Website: macys
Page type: customer-info-address
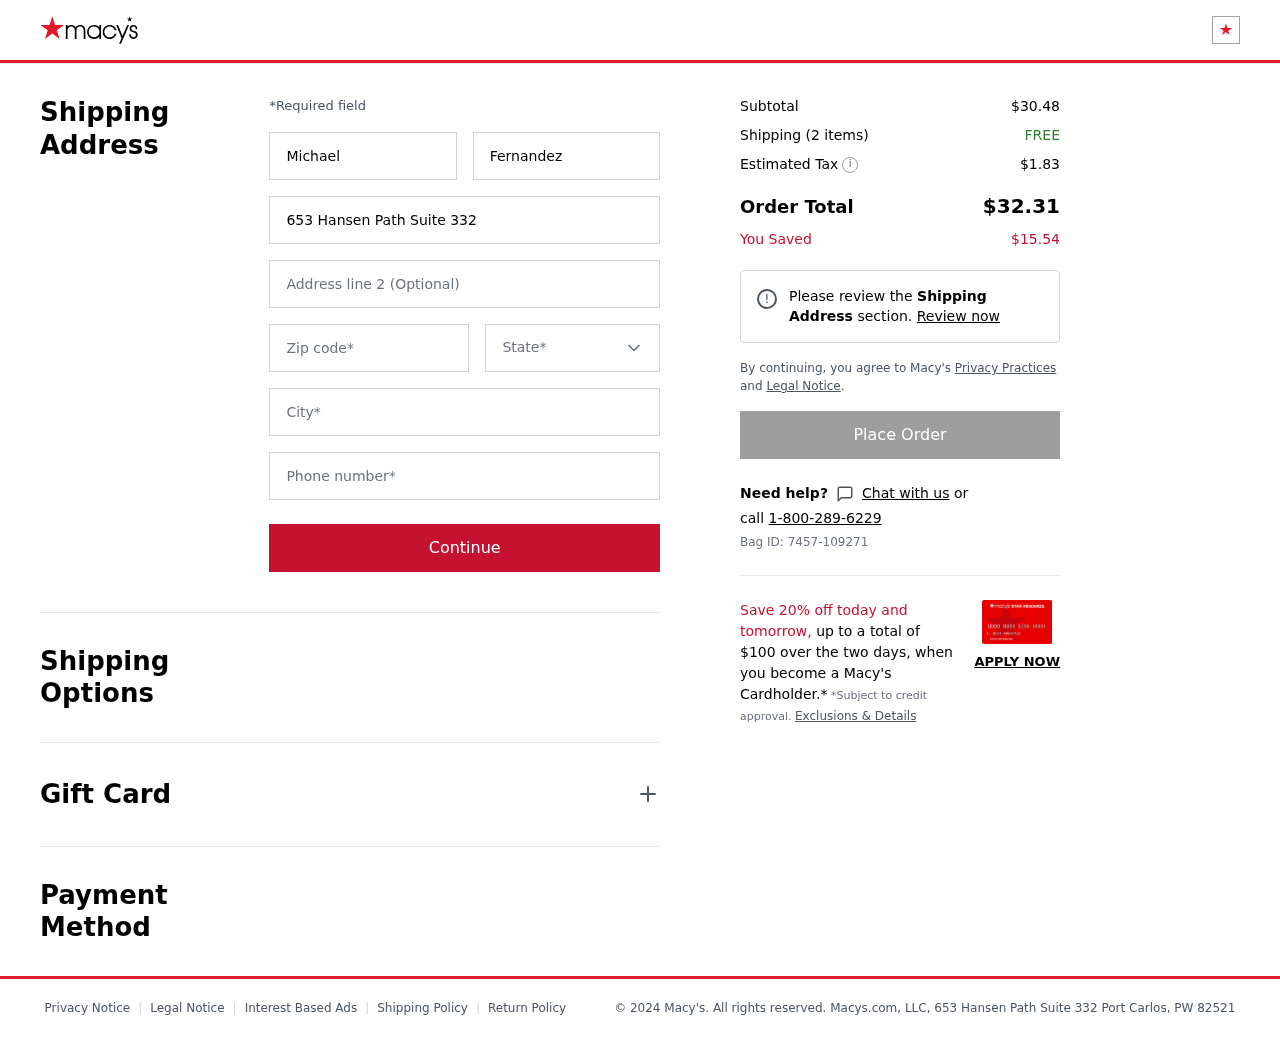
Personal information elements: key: PII_CITY
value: Port Carlos
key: PII_FIRSTNAME
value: Michael
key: PII_LASTNAME
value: Fernandez
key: PII_PHONE
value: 4624077329
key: PII_POSTCODE
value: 82521
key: PII_STATE
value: PW
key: PII_STREET
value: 653 Hansen Path Suite 332
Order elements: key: ORDER_SUBTOTAL
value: $30.48
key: ORDER_NUM_ITEMS
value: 2
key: ORDER_SHIPPING_COST
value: FREE
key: ORDER_TAX
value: $1.83
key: ORDER_TOTAL
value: $32.31
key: ORDER_SAVINGS
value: $15.54
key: ORDER_BAG_ID
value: Bag ID: 7457-109271